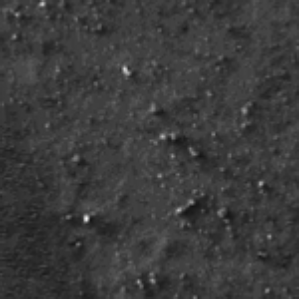
Label: frost